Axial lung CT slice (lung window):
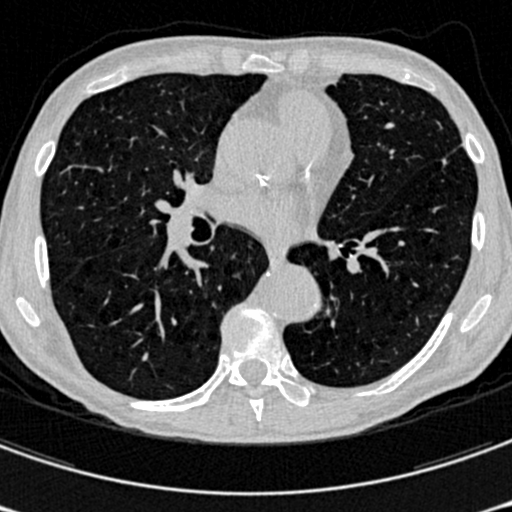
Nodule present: no